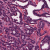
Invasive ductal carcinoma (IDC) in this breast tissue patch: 1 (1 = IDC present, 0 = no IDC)